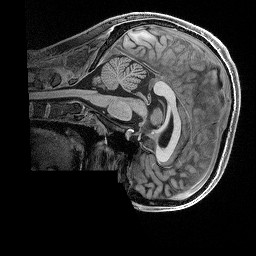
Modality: T1w
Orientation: sagittal
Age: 26
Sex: male
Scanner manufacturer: siemens
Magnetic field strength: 3 T
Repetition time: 2.5 s
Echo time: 0.00296 s